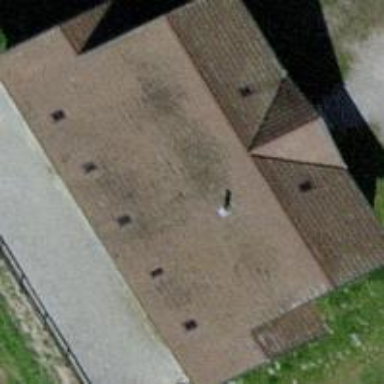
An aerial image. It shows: Shed.